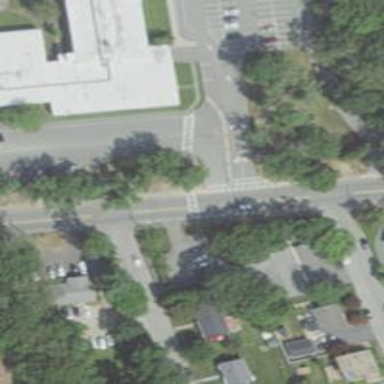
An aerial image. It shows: Marked road crossing.